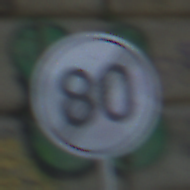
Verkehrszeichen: EndeGeschwindigkeit80
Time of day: Midday
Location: Outdoor (Urban)
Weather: Clear
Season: NotSpecified
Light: Natural